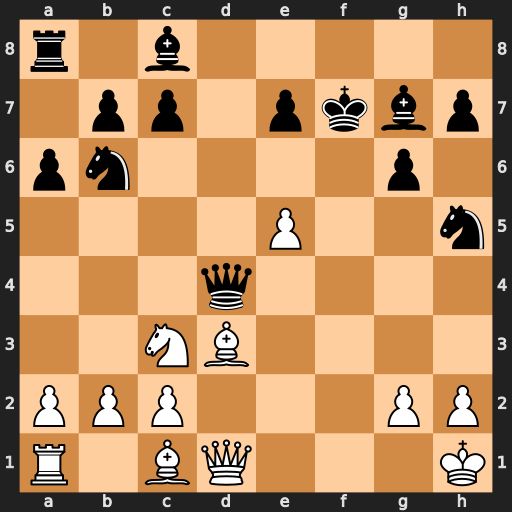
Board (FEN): r1b5/1pp1pkbp/pn4p1/4P2n/3q4/2NB4/PPP3PP/R1BQ3K
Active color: w
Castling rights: -
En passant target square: -
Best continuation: Bxg6+ hxg6 Qxd4